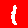
Digit: 1